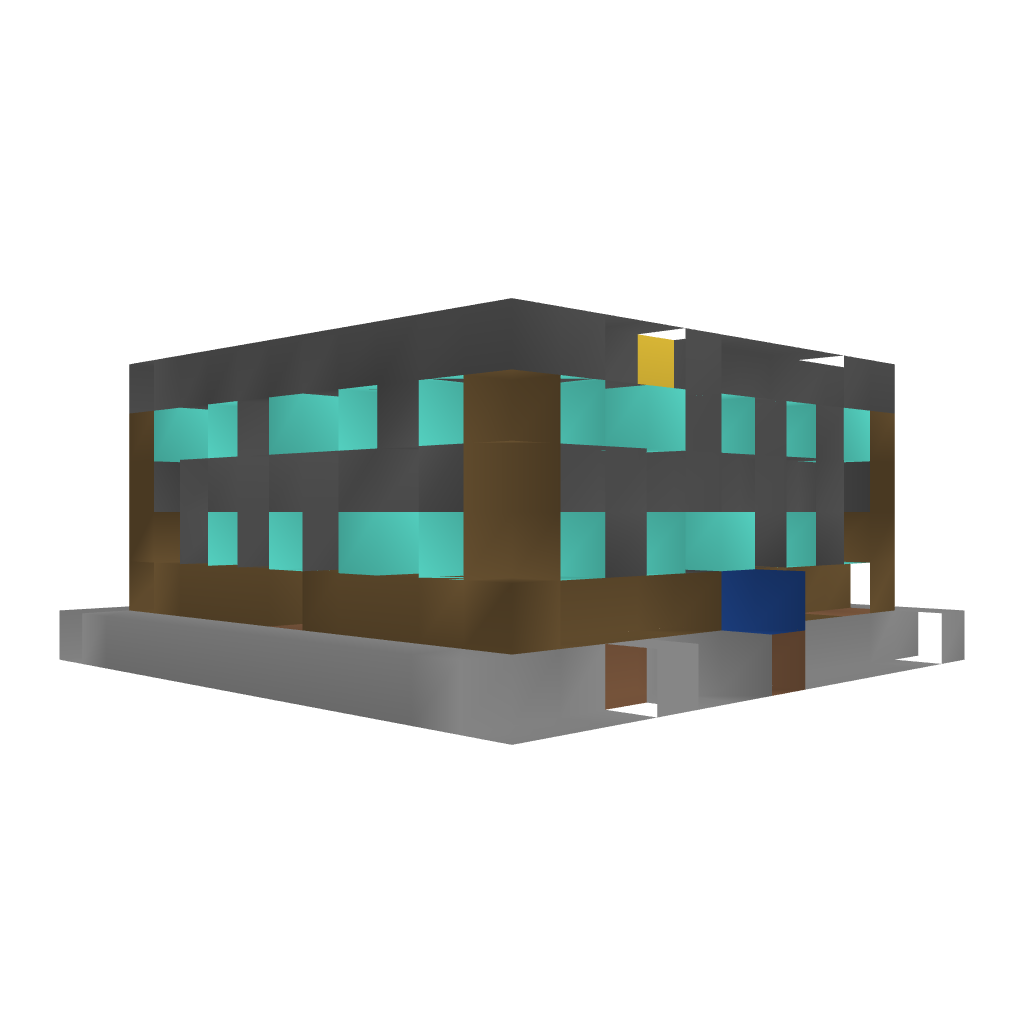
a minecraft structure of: A Quake Lobby